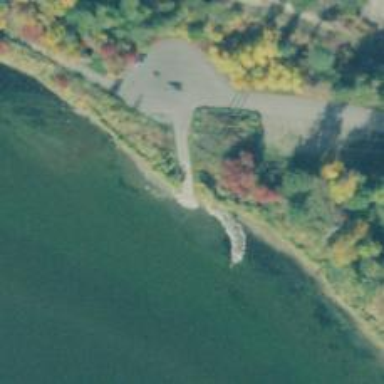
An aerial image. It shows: Slipway on service road designed for leisure land access.